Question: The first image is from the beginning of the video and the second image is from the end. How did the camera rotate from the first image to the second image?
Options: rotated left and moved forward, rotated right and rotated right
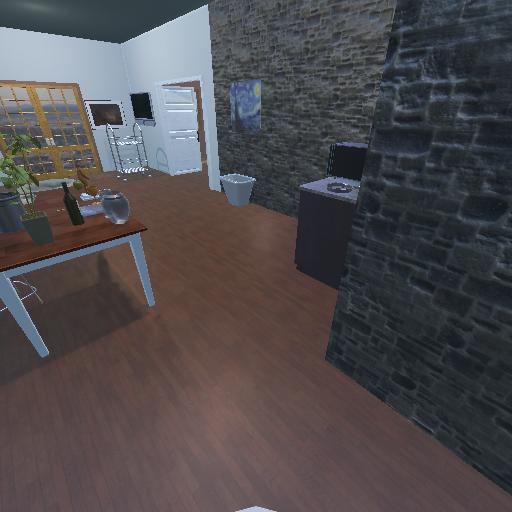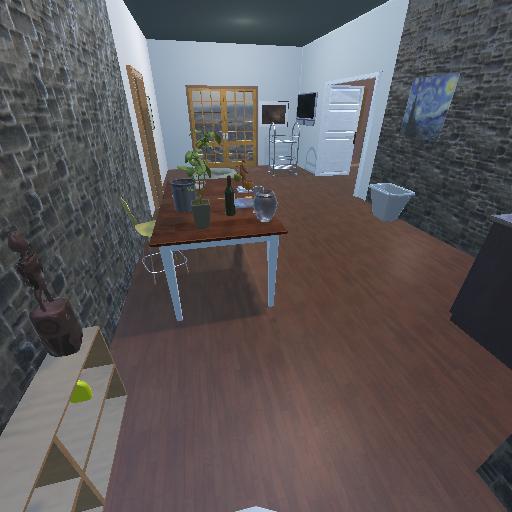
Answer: rotated left and moved forward